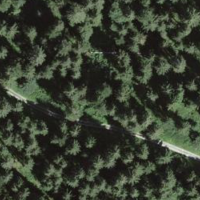
EUNIS habitat code: 43
Species observed at this site:
Strix aluco